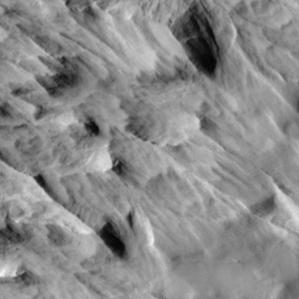
Label: non_frost